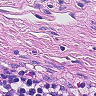
Metastatic tissue present: no